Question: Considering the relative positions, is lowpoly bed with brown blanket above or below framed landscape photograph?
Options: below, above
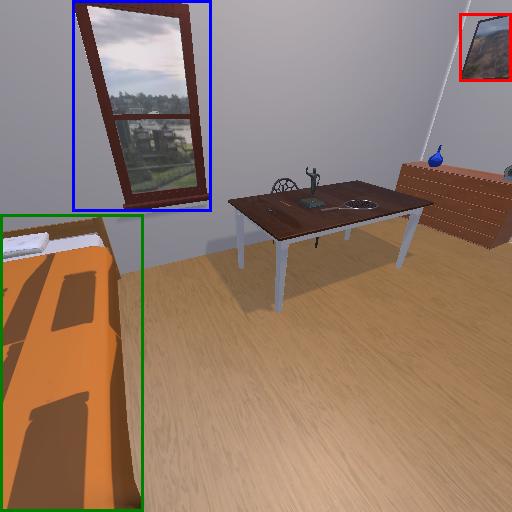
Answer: below